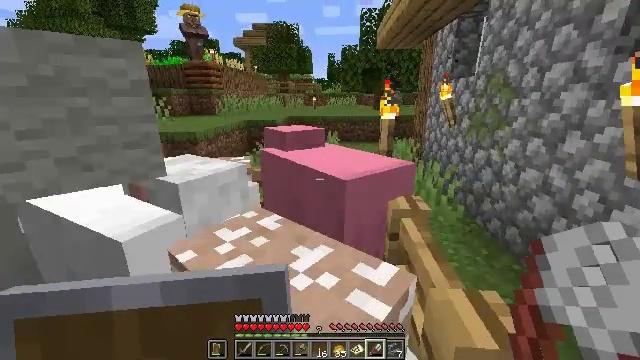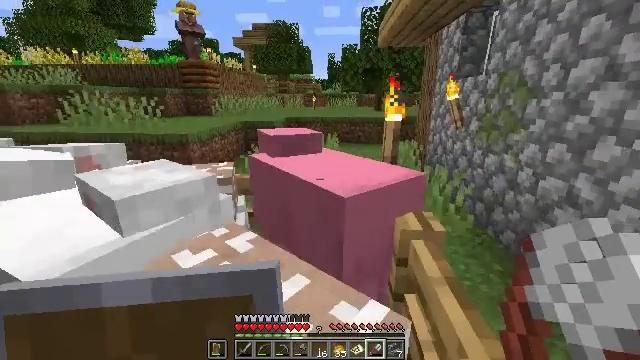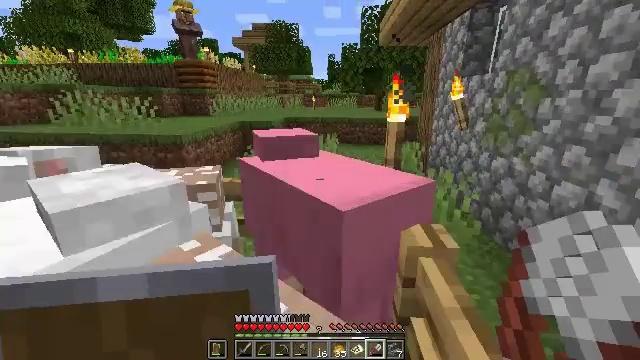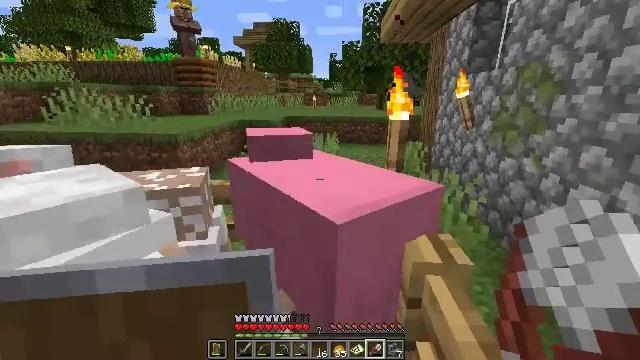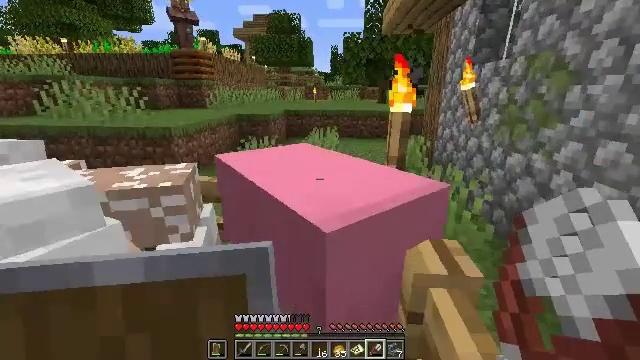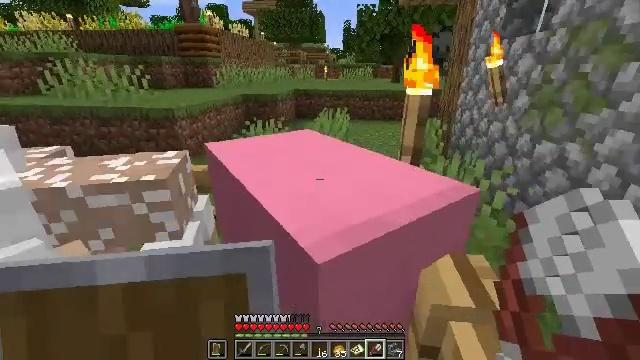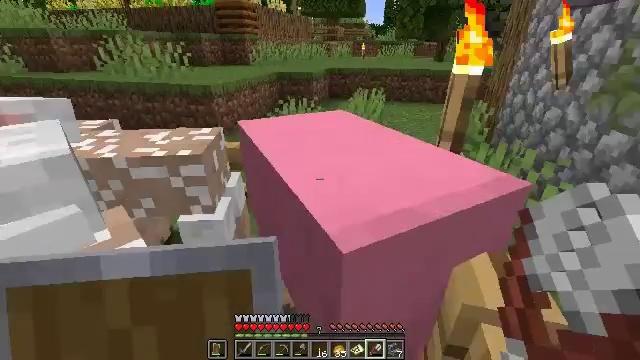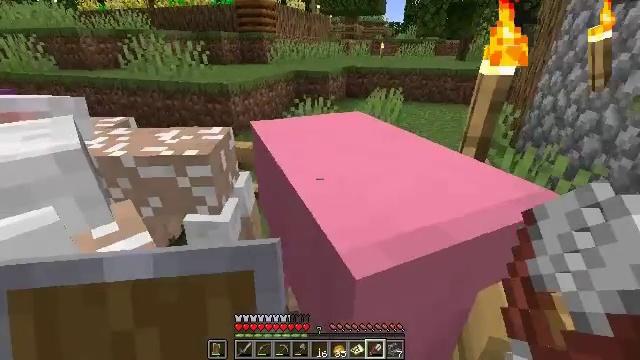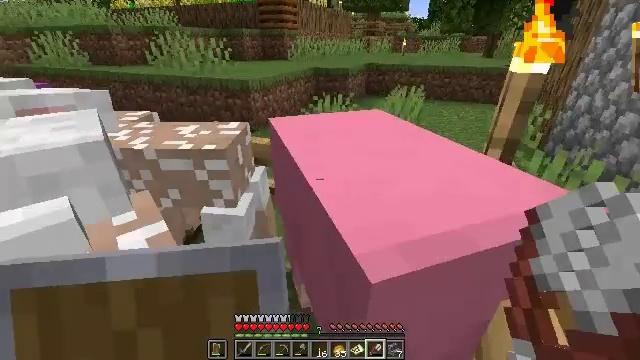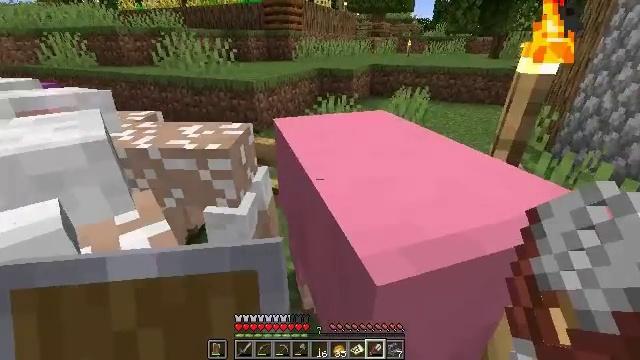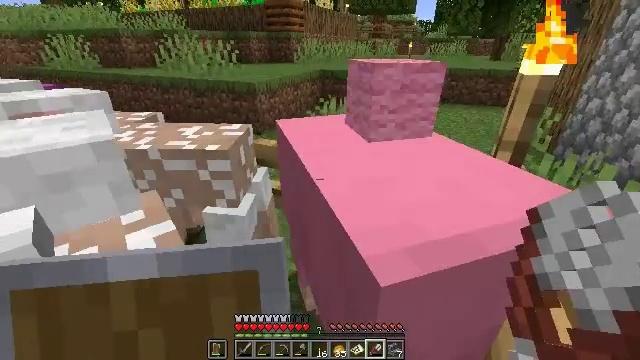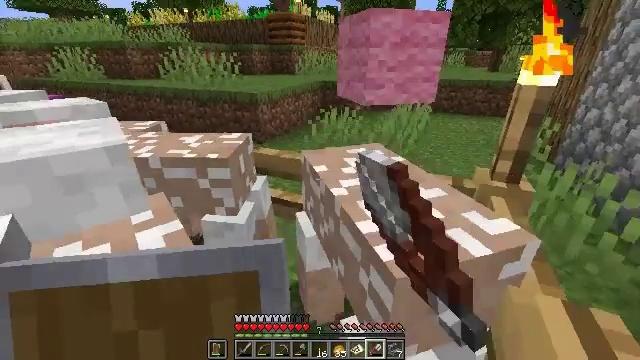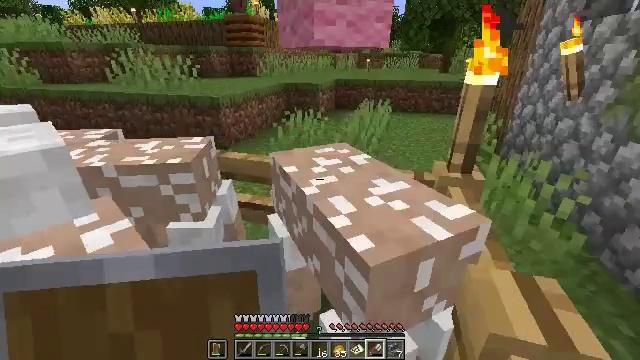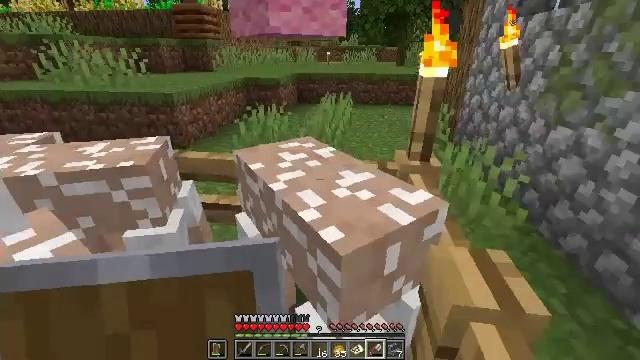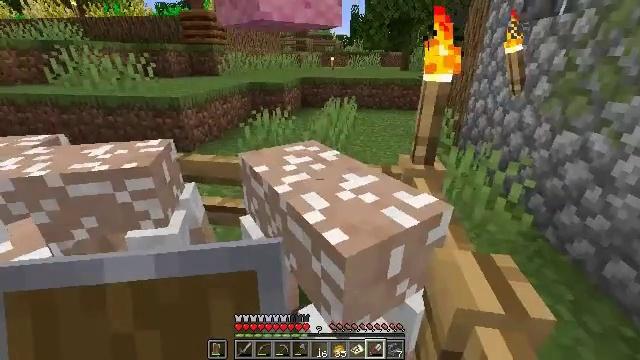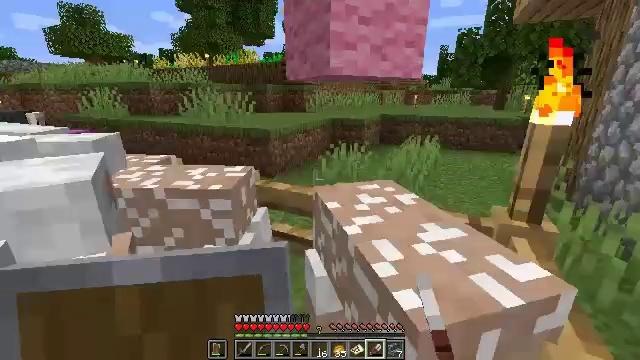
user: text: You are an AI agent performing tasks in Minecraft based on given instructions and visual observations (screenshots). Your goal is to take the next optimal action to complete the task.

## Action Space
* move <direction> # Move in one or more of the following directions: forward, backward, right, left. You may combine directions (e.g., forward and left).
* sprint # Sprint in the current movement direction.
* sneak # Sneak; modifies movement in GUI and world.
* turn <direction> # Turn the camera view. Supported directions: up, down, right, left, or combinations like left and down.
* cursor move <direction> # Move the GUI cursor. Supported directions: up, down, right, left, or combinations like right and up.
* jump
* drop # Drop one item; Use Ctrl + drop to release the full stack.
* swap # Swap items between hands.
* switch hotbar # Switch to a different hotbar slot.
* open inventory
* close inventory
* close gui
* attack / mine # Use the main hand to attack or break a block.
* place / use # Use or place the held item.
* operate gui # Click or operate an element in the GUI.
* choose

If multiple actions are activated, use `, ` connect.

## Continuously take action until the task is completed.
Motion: motion action
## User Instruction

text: Open the crafting grid and create a blue banner.
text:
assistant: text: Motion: move forward, use / place
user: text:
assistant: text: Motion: move forward, use / place
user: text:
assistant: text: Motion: move forward, use / place
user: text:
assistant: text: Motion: move forward, turn down, use / place
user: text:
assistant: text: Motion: move forward, turn left and down, use / place
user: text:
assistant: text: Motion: turn left and down, use / place
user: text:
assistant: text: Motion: turn left, use / place
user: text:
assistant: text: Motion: turn left, use / place
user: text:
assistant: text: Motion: use / place
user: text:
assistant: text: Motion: use / place
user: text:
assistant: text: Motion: turn up
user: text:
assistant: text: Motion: turn right, use / place
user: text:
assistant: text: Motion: turn right and down
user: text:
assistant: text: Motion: no_op
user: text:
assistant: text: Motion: move forward, turn left and up
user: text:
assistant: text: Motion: move forward, turn left and up
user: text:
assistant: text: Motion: move forward, turn left and up
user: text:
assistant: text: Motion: move forward
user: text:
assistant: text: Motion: move forward, turn left
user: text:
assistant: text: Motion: move forward, turn left
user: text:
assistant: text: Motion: move forward, turn left
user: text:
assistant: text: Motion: move forward, turn left and down
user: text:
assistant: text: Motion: move forward and move left, turn left and down, use / place
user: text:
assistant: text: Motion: move forward and move left, turn right and down, use / place
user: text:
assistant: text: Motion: move forward and move left, turn right and down, use / place
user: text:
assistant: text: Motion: move forward, turn right, use / place
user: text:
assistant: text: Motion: move forward, use / place
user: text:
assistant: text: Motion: move forward, turn right and down, use / place
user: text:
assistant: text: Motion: move forward, turn right, use / place
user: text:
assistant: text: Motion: turn right, use / place